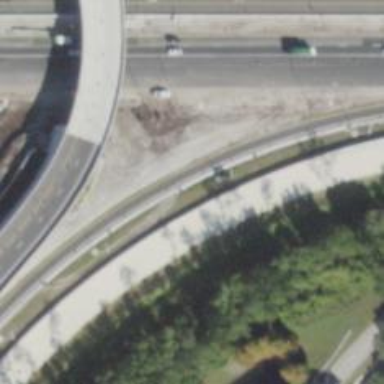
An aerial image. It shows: Motorway link.